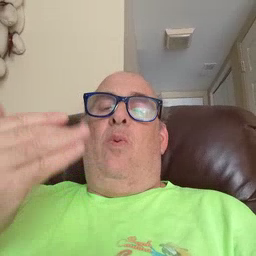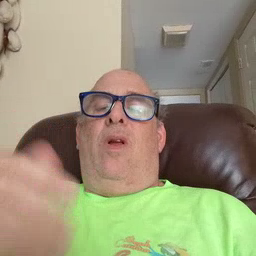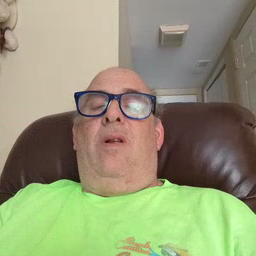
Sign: wait